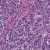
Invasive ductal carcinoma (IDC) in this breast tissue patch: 0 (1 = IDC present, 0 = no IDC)